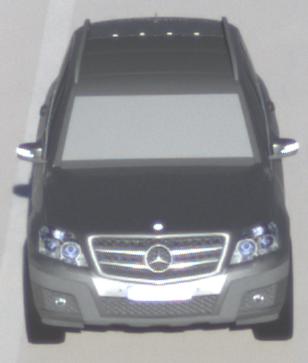
Make: Mercedes-Benz
Model: GLK 280
Detailed model: GLK-Class (204)
Model produced from: 2008/10
Model produced until: 2009/04
Doors: 5
Color: gray
Road condition: wet road
Daytime: morning or afternoon
Contrast: high contrast